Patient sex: F
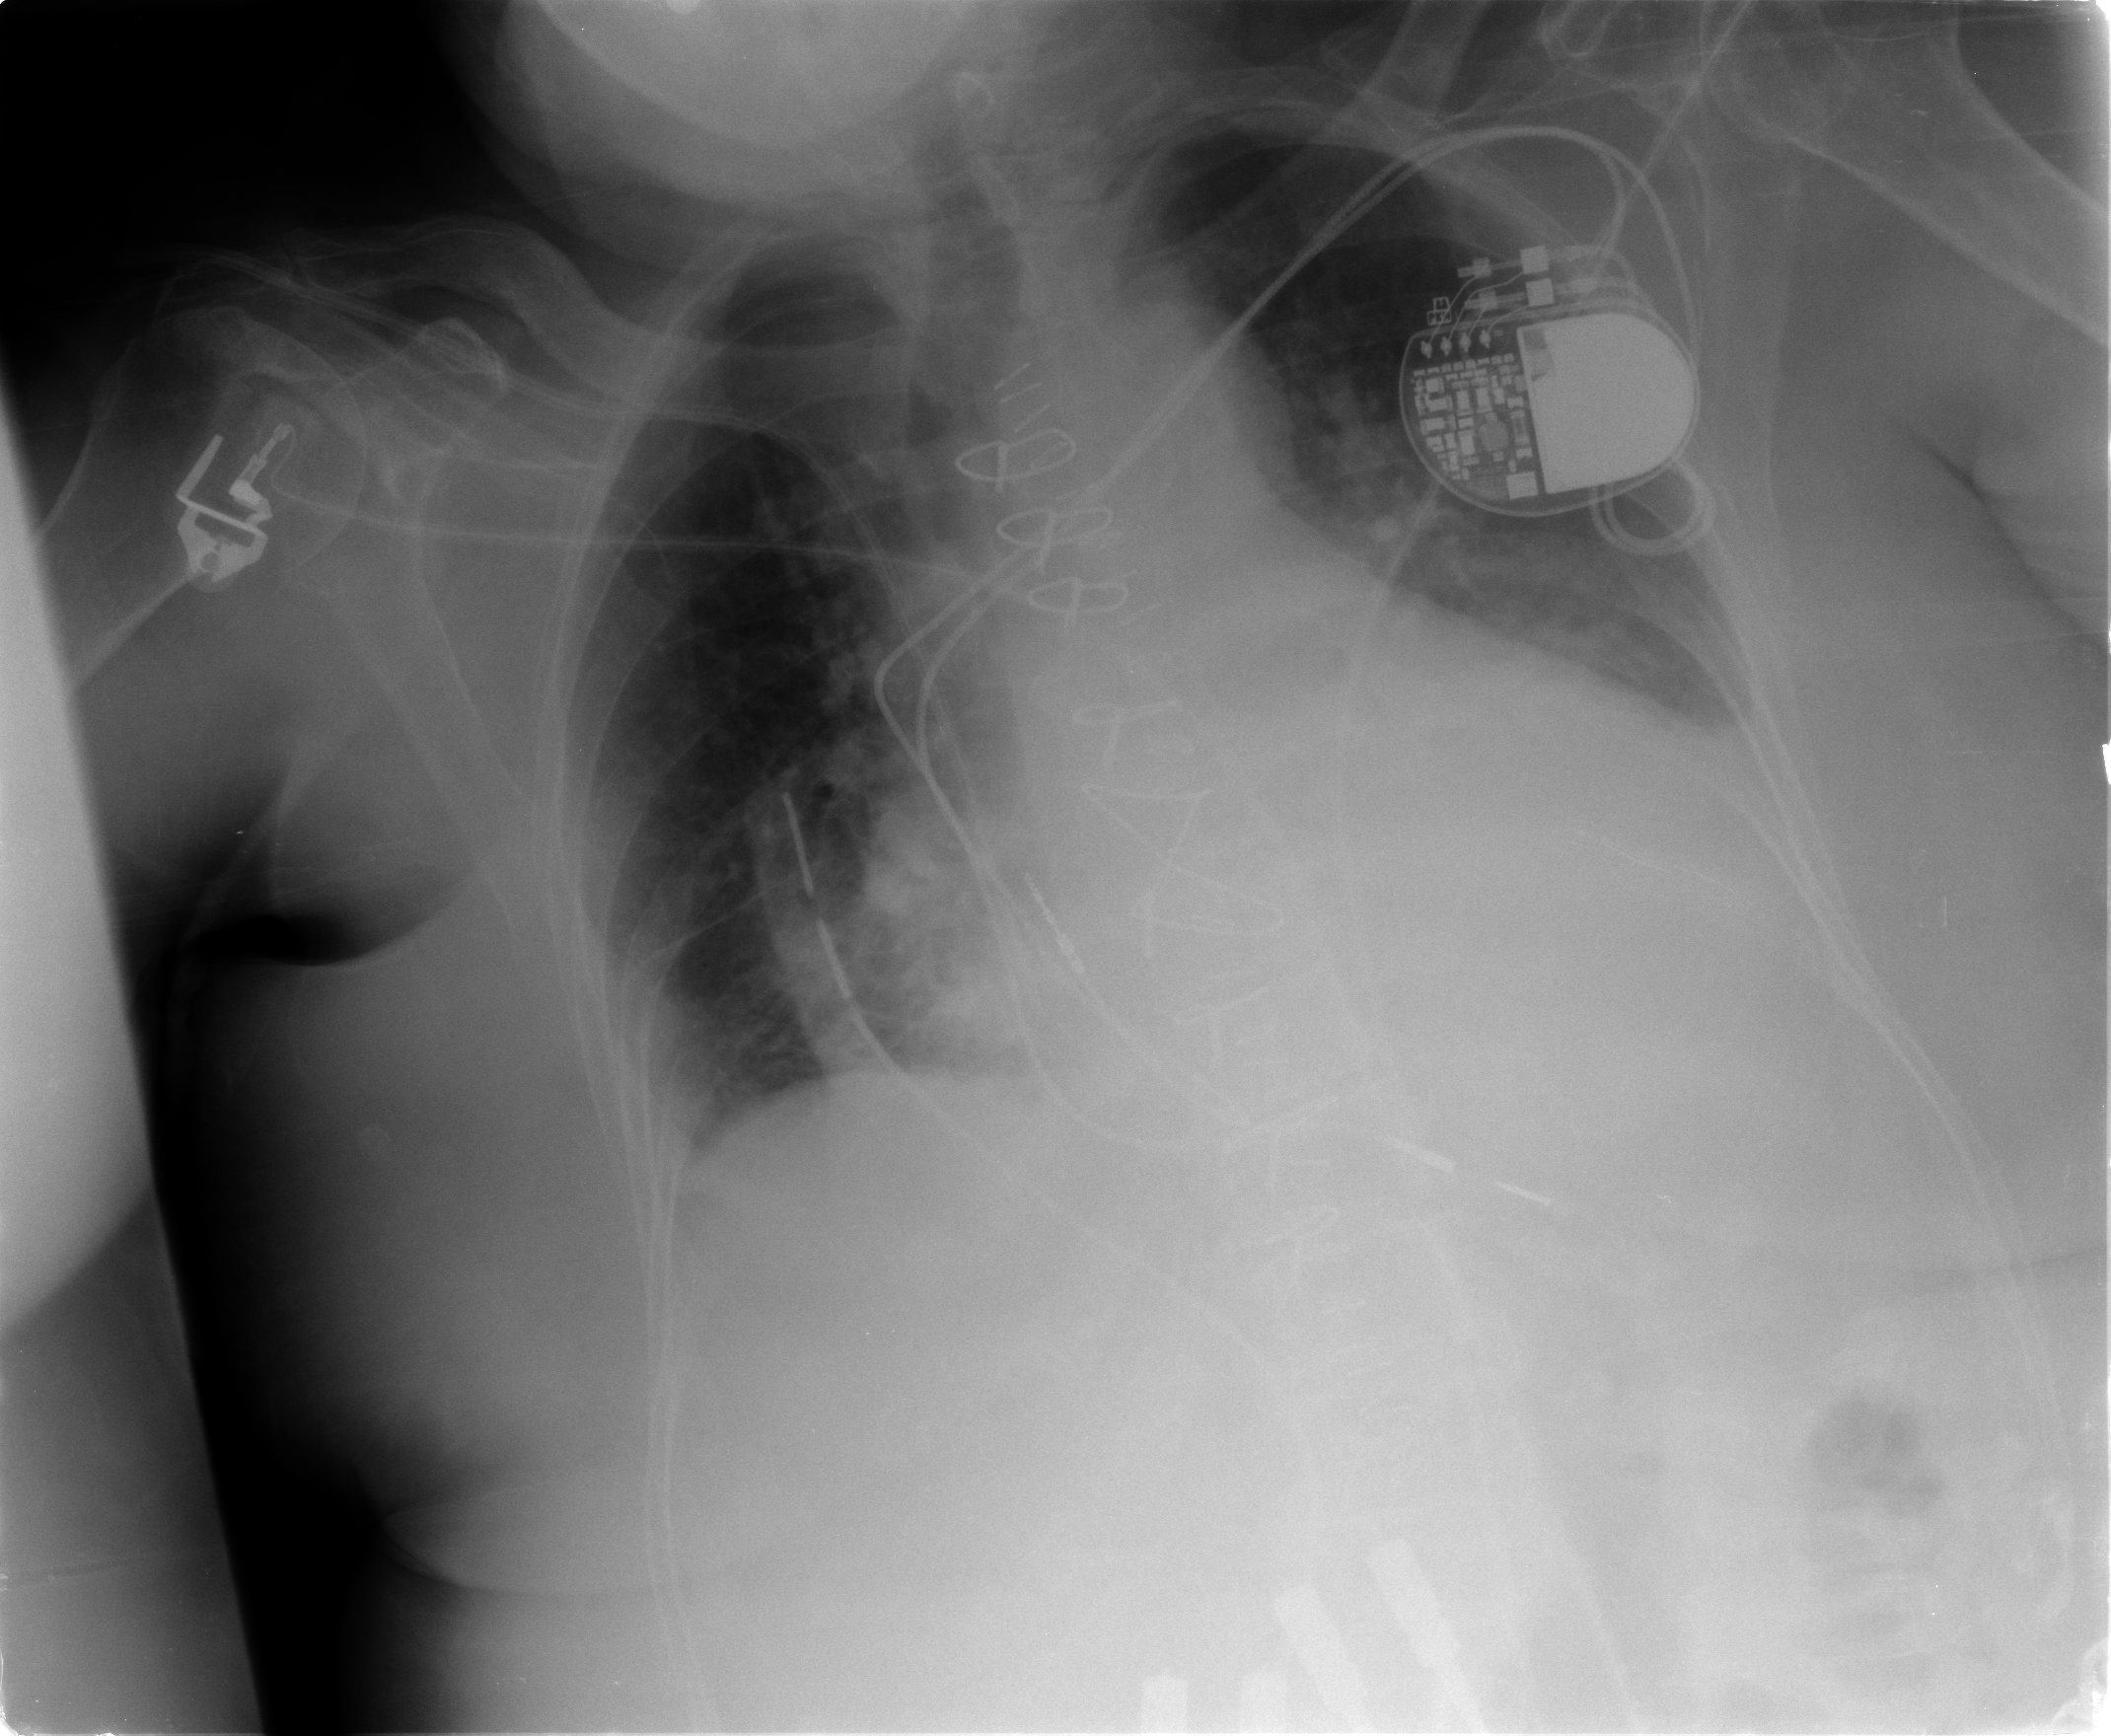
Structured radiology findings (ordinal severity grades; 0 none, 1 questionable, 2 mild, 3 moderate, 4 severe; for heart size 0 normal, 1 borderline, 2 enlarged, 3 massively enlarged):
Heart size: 2
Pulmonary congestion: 2
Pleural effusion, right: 0
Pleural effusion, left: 2
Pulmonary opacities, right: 2
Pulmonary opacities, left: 1
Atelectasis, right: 2
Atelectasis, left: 2